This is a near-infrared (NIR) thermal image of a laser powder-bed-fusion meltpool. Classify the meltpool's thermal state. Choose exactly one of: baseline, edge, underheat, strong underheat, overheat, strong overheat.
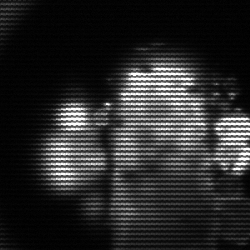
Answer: strong underheat